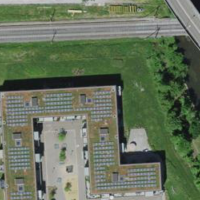
EUNIS habitat code: 53
Species observed at this site:
Centaurea scabiosa